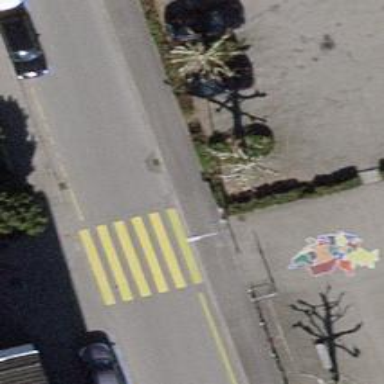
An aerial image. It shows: Zebra crossing on the road.